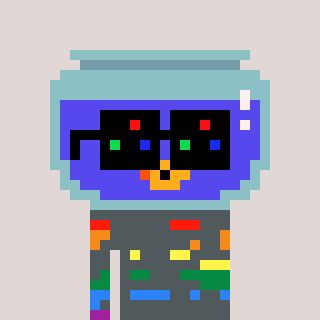
a pixel art character with square black sunglasses, a goldfish-shaped head and a slimegreen-colored body on a warm background